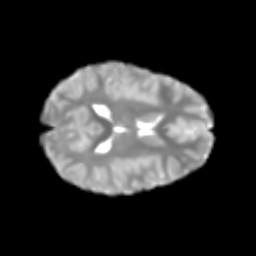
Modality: T2w
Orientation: axial
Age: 7
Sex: male
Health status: healthy